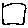
Label: square